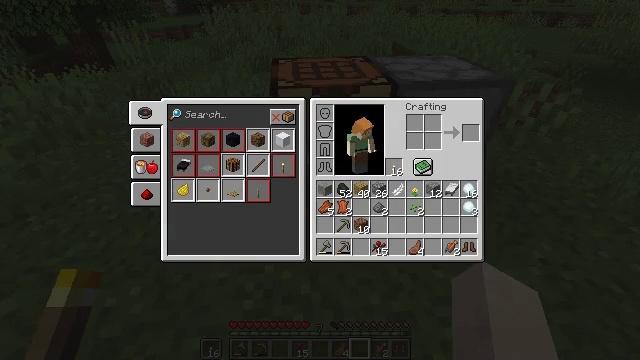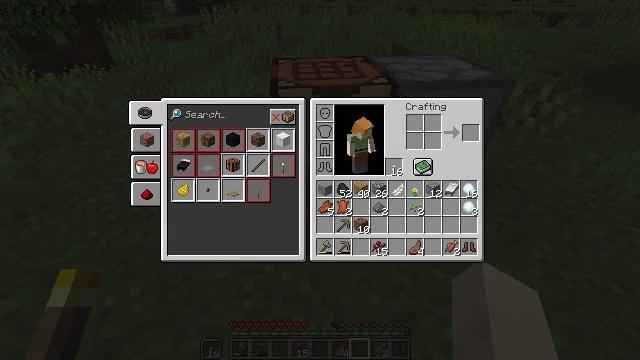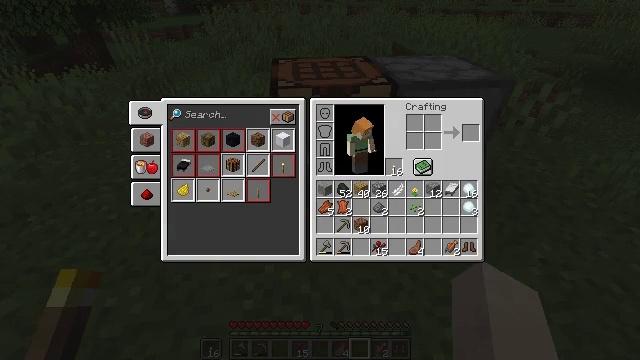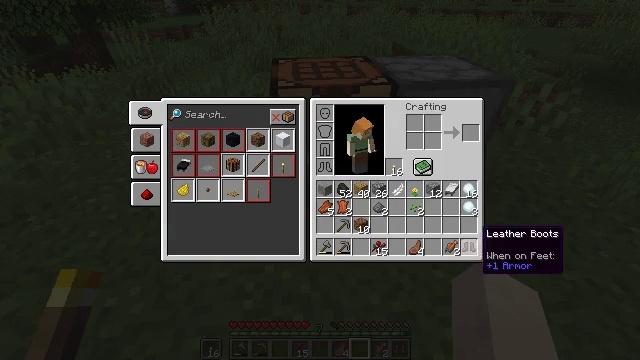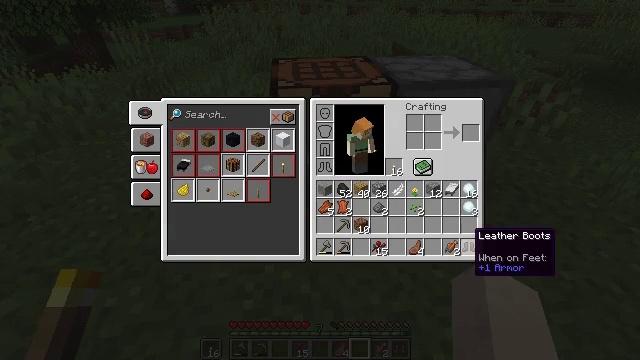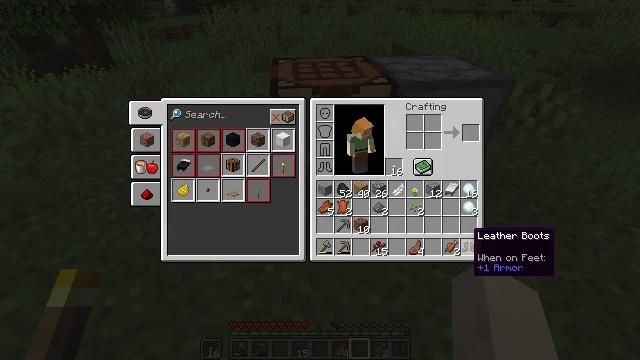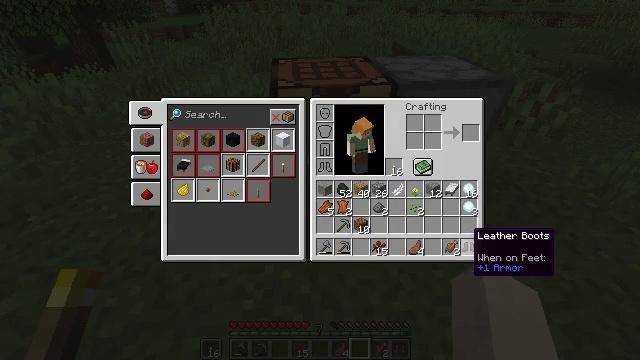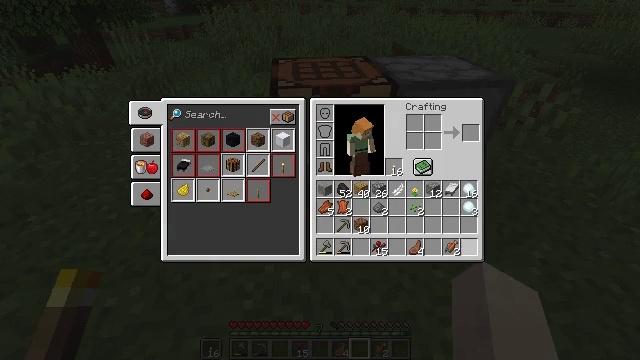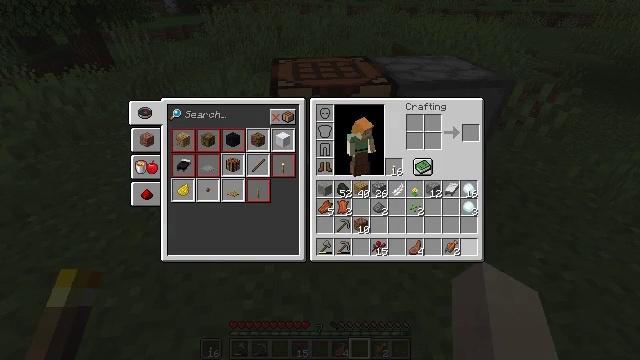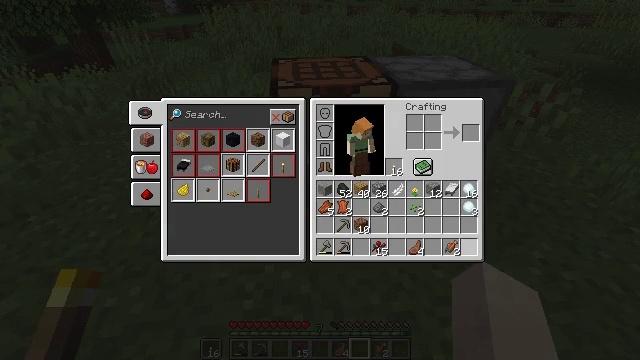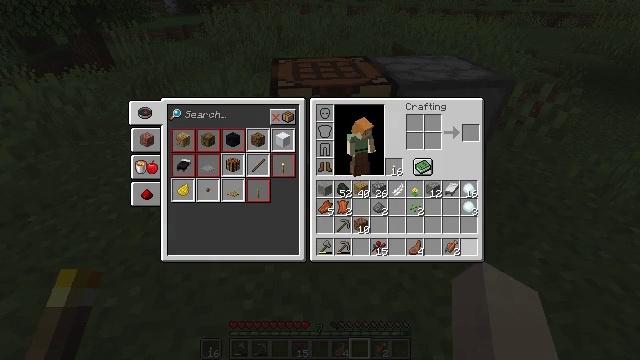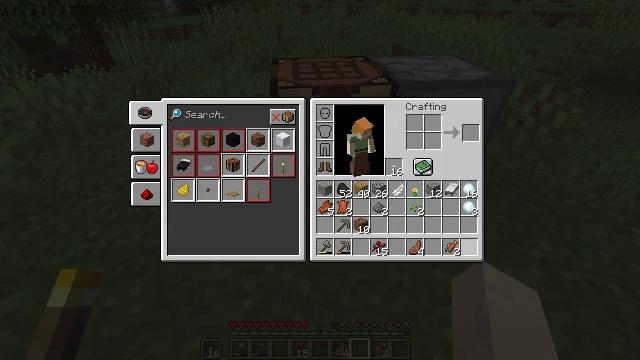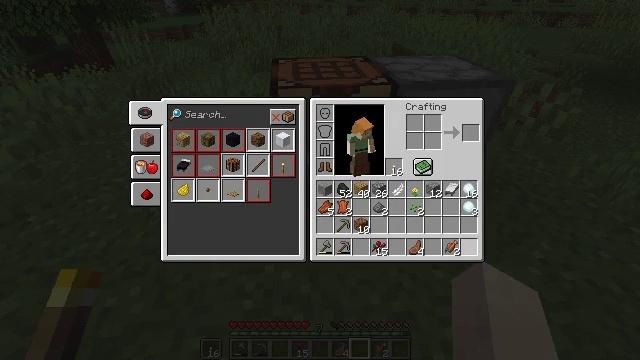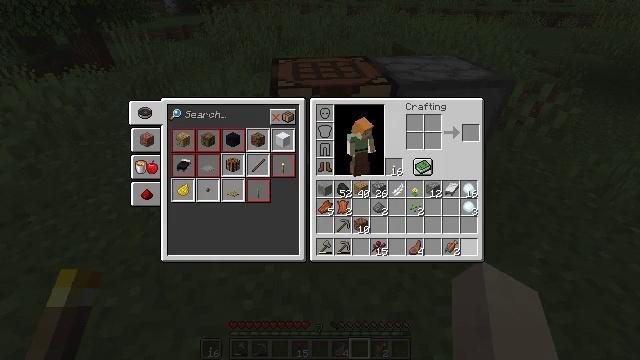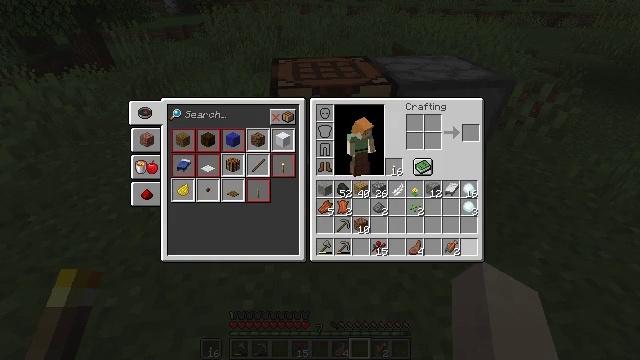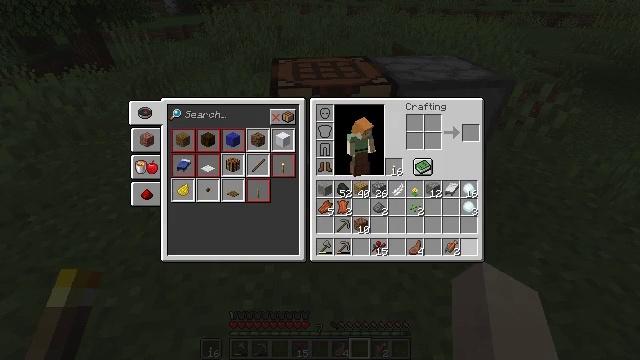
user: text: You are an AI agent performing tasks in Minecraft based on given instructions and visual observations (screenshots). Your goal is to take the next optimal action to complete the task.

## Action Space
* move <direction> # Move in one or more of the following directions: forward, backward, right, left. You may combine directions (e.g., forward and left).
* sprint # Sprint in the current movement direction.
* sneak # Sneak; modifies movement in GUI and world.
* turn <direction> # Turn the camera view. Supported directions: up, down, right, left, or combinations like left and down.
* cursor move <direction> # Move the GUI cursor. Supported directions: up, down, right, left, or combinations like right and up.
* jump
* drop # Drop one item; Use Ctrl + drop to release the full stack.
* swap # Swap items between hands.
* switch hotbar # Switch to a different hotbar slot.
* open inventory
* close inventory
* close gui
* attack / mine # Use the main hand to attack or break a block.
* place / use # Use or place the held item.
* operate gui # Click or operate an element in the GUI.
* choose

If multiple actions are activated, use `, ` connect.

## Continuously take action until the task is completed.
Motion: motion action
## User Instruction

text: Smelt a cooked beef.
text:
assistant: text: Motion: sneak
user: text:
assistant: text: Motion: sneak
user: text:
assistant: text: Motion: sneak
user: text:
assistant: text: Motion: sneak, cursor move left
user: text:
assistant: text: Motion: sneak
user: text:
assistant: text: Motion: sneak
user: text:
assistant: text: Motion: sneak, operate gui
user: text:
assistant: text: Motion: sneak, operate gui
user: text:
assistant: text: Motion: sneak
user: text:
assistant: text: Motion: sneak
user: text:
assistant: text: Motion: sneak
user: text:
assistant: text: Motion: sneak
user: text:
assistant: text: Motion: no_op
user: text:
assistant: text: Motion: no_op
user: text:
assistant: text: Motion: no_op
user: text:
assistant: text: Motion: no_op
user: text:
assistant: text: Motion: cursor move left
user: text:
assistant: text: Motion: cursor move left
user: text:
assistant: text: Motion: cursor move left
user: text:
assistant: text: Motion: cursor move left
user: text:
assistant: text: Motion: cursor move left
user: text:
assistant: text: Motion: cursor move left
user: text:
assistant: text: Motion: no_op
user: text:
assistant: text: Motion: cursor move left and up
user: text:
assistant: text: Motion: no_op
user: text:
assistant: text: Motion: no_op
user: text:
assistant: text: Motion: no_op
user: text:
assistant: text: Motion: no_op
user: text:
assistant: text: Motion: no_op
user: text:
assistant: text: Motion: no_op